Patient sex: F
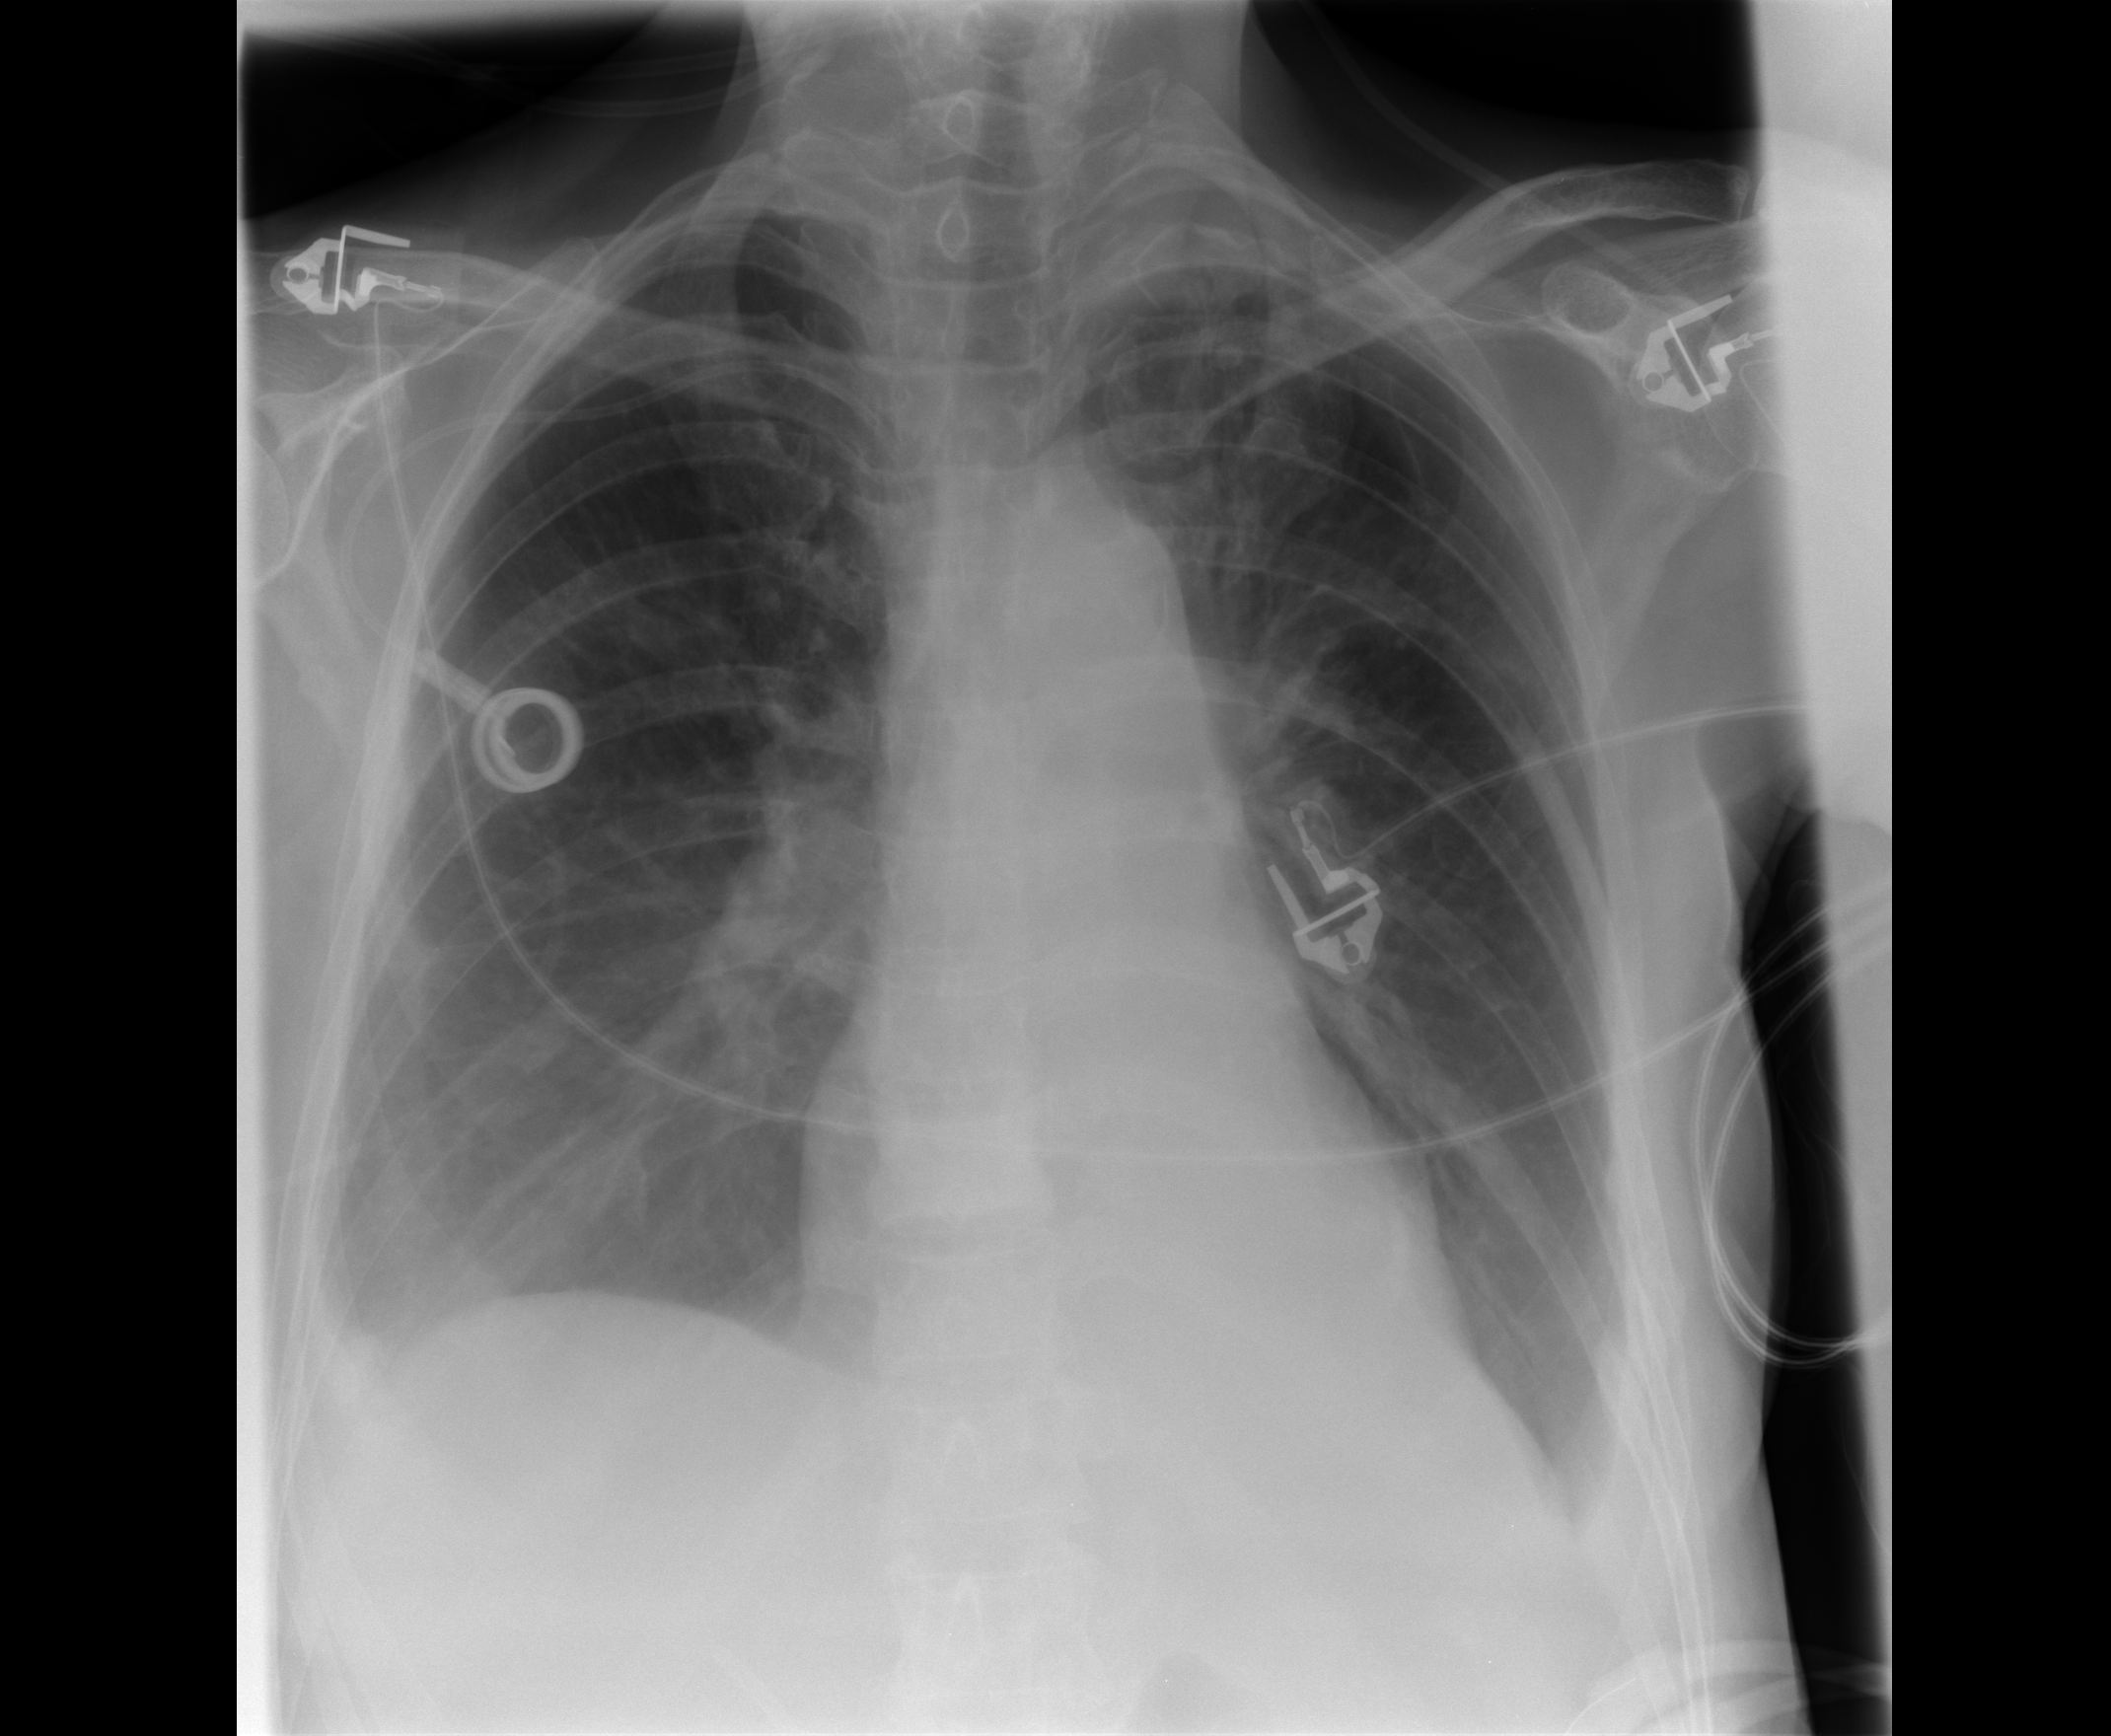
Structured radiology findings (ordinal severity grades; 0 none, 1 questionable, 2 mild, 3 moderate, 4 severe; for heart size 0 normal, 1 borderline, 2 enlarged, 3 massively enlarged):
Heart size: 0
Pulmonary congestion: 2
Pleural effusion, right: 2
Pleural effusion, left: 2
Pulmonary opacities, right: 0
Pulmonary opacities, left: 0
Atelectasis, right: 2
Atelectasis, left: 2